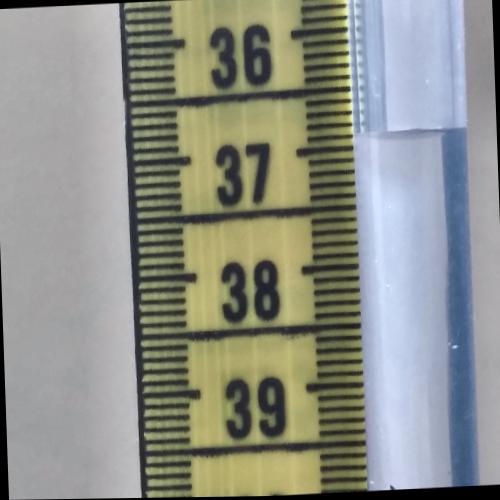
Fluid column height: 36.9 cm